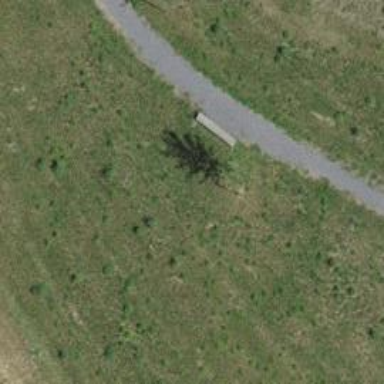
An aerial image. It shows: Brown bench.